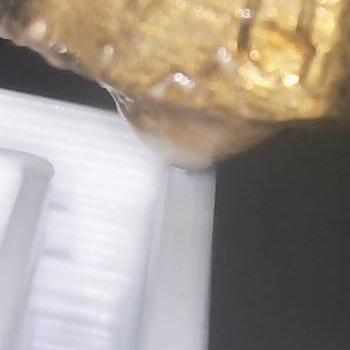
Flow rate: 62%